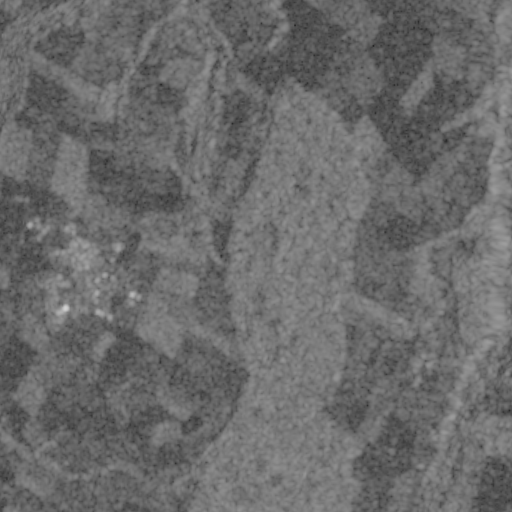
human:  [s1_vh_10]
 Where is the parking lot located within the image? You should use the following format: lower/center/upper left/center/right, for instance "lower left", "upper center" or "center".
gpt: The parking lot is located in the center left of the image.
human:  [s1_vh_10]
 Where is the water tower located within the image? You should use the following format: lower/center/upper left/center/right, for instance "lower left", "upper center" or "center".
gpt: The water tower is located in the center left of the image.
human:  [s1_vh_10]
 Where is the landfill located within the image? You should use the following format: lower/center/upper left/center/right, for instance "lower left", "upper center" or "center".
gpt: There is no landfill in the image.

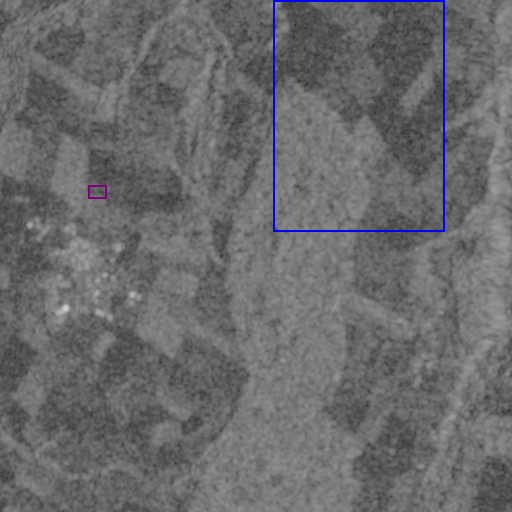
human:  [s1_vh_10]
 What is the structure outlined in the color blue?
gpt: The structure outlined in blue is a crop field.
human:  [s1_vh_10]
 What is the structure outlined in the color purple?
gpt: The structure outlined in purple is a park.
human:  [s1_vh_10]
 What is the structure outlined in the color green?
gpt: There is no green outline.